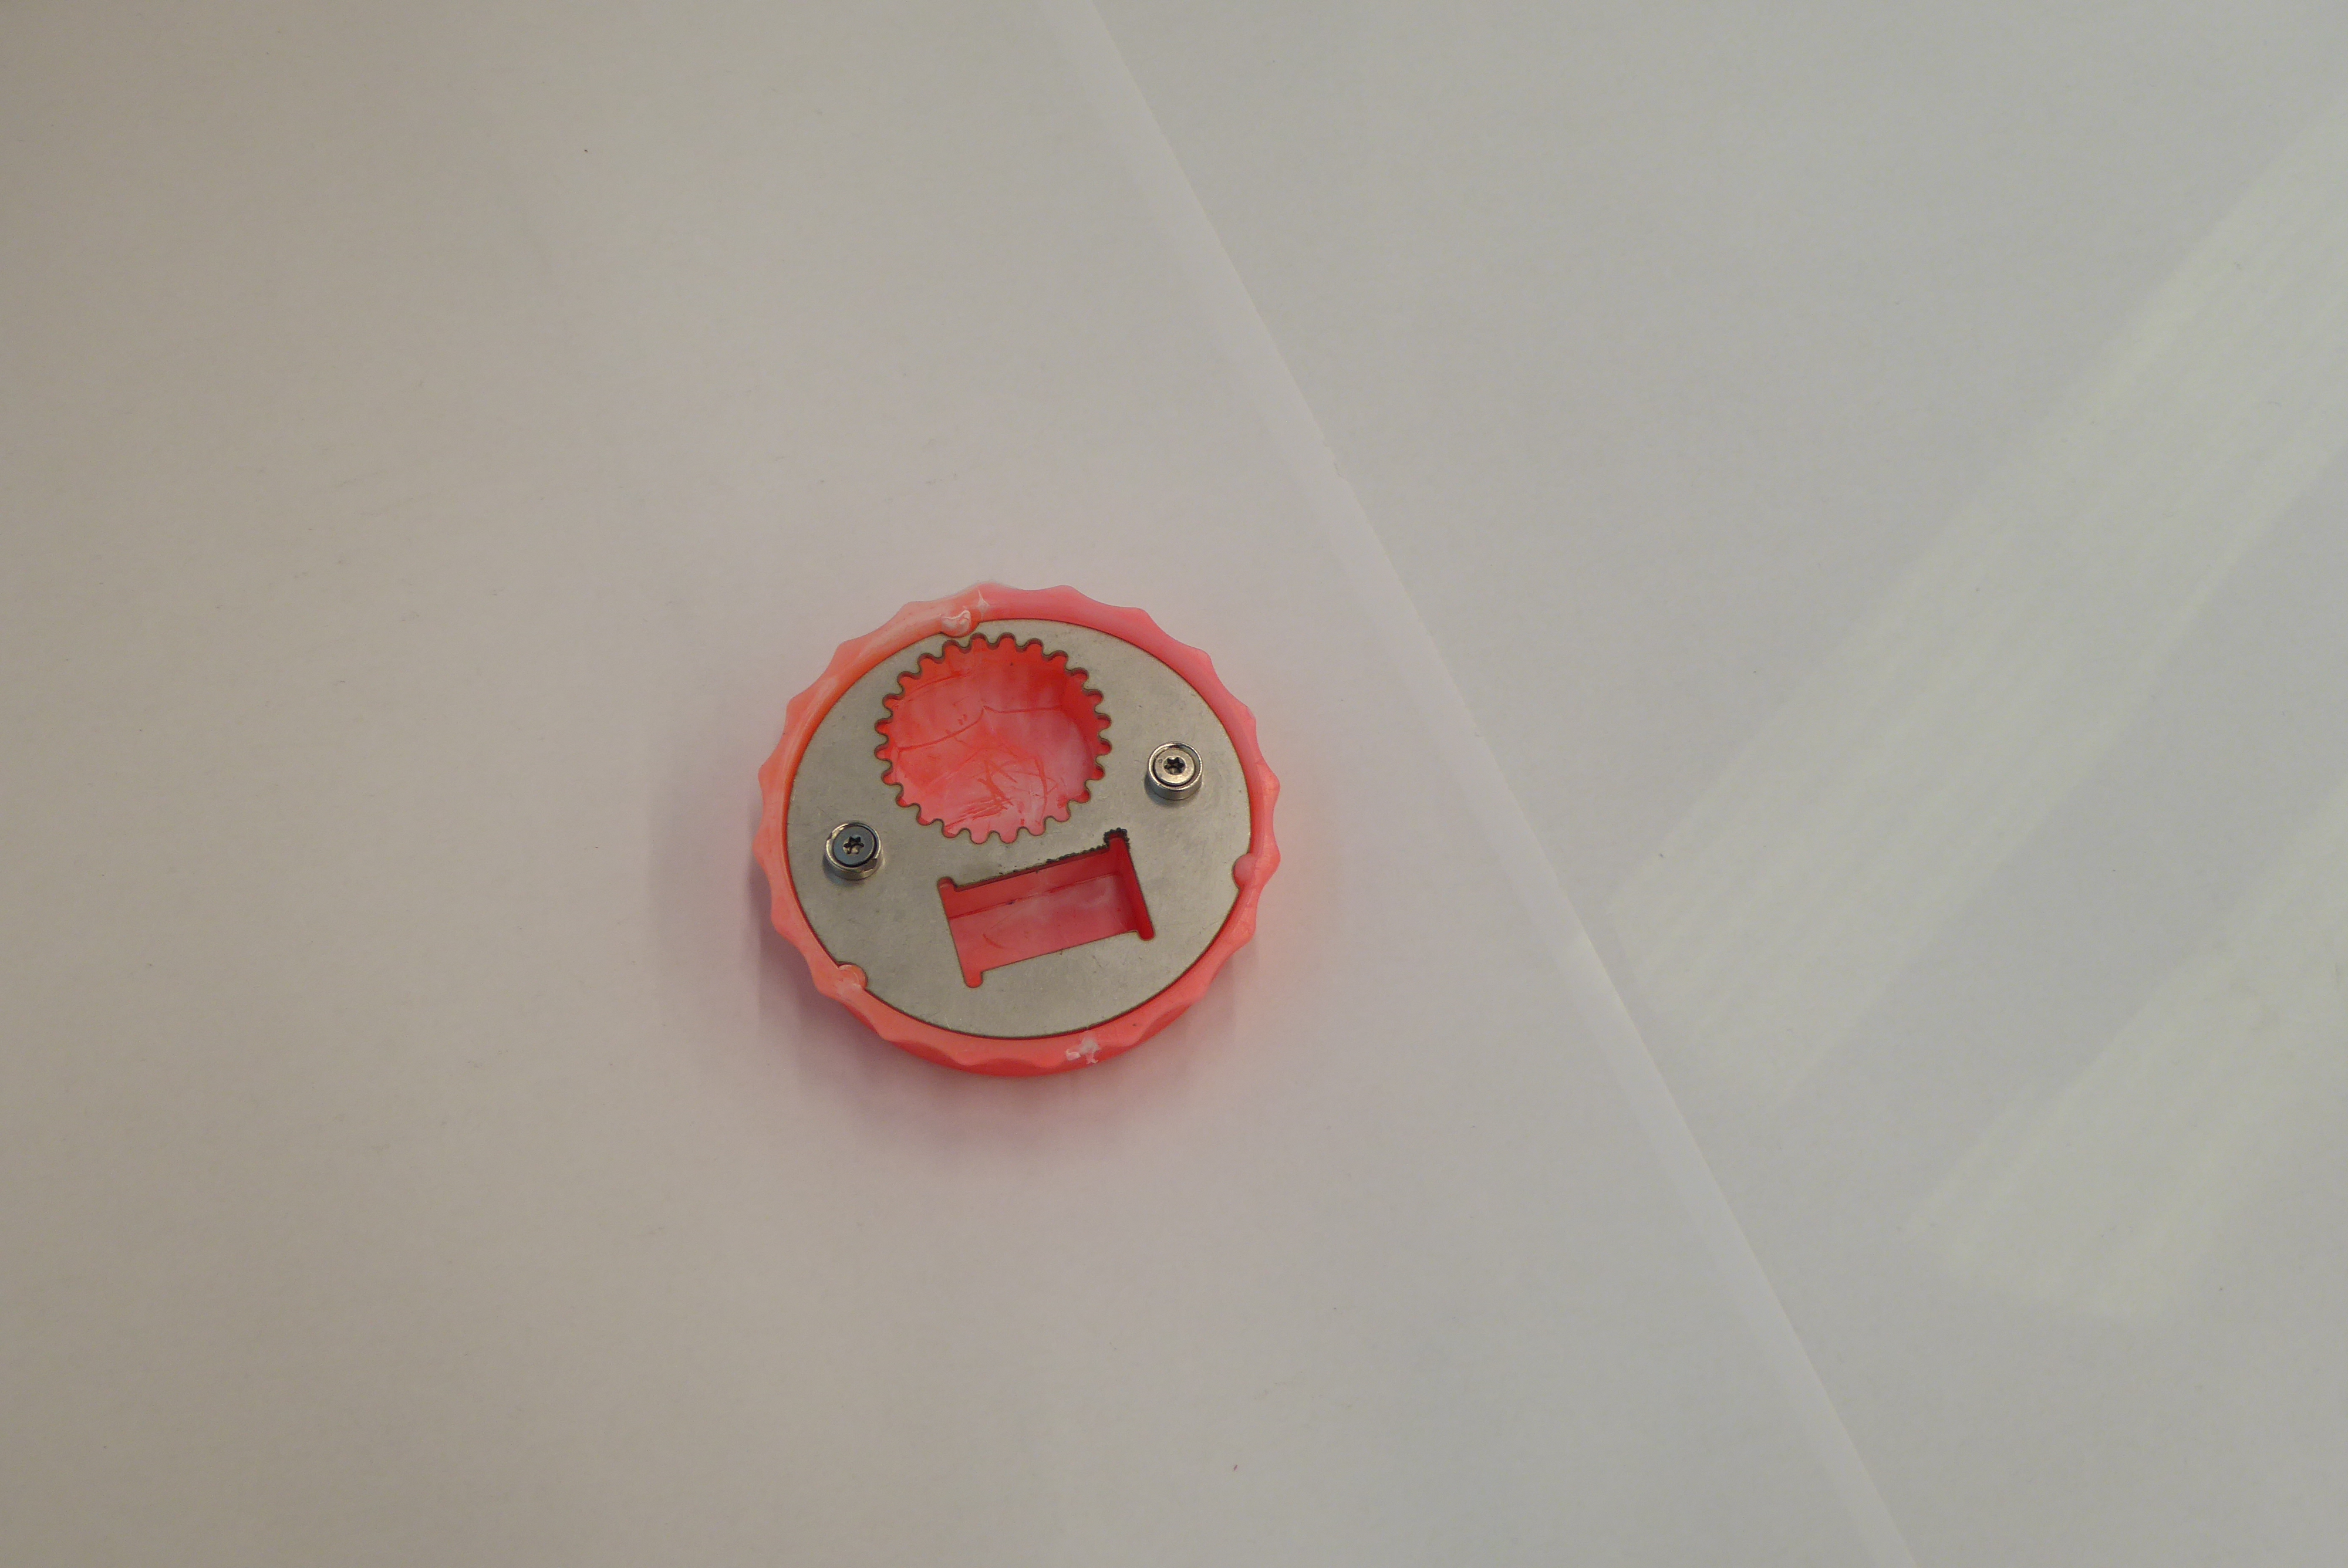
Label: Bottle Opener